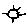
Label: sun